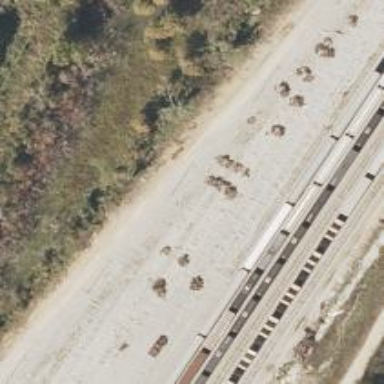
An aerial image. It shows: Abandoned railway yard is depicted.